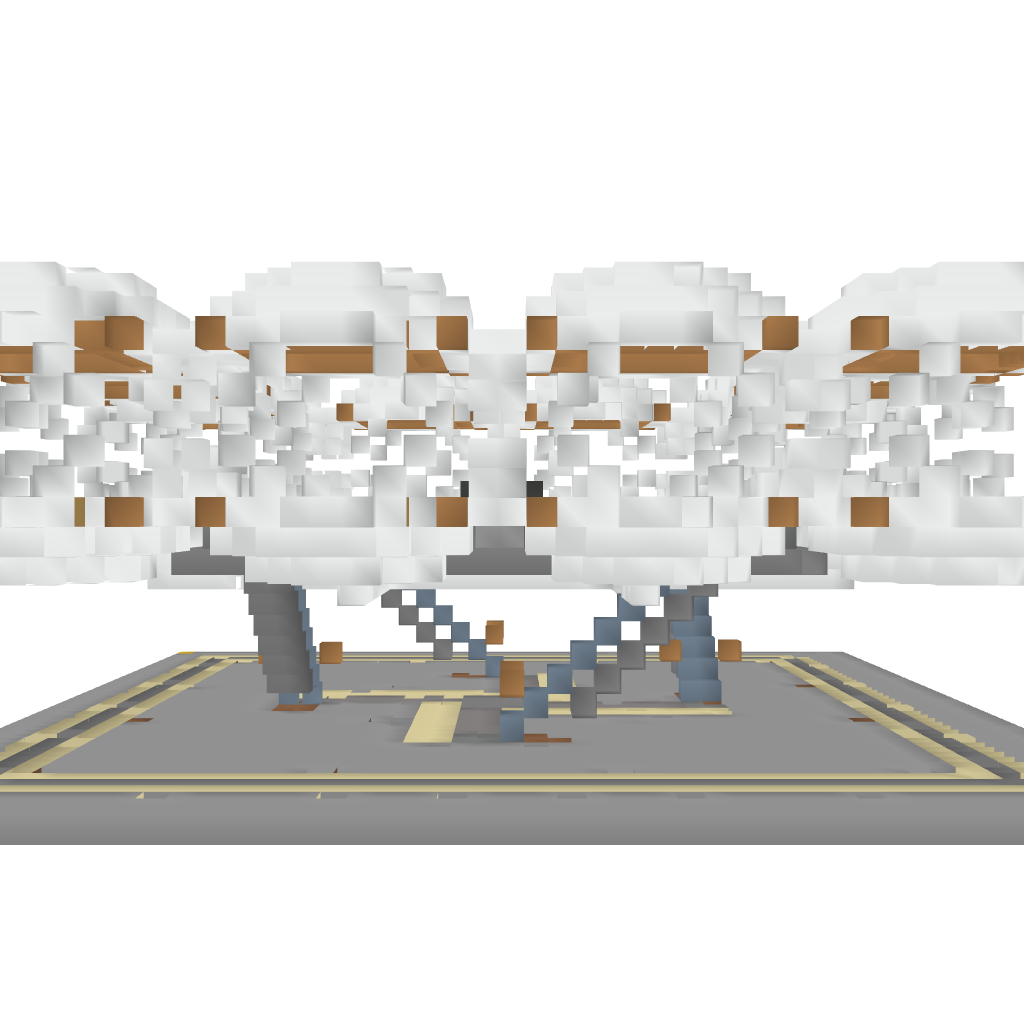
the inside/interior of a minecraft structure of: Golf Ball House